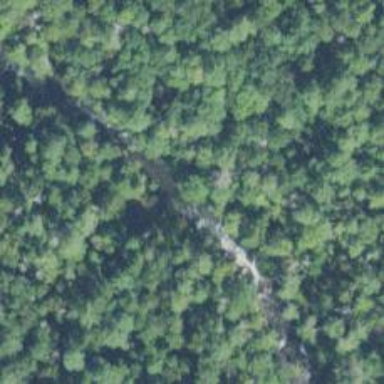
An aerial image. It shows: Path with excellent visibility for trail.